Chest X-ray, AP view. Patient: 48 years old, sex M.
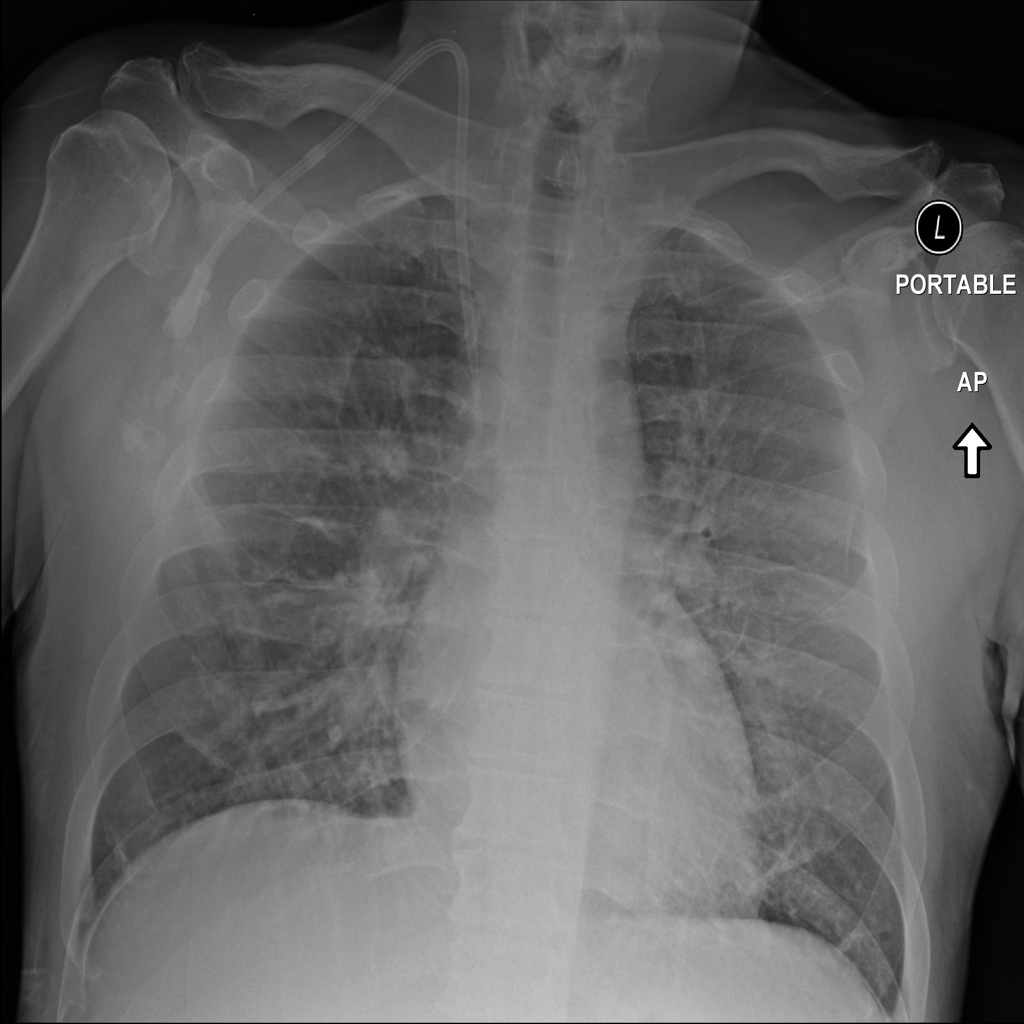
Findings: Edema